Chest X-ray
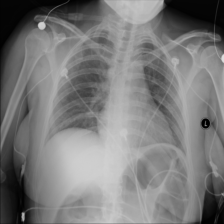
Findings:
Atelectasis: negative
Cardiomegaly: negative
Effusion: negative
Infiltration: negative
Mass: negative
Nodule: negative
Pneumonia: negative
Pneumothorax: negative
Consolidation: negative
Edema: negative
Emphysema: negative
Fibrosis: negative
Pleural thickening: negative
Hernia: negative